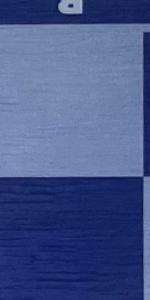
Label: Empty